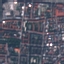
Land use / land cover: Residential